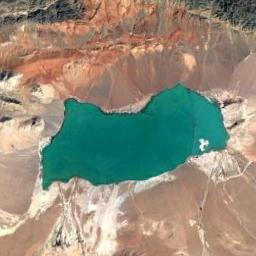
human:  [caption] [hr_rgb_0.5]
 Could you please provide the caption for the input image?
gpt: There are two lakes in the picture .

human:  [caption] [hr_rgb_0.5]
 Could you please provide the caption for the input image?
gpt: The ground is uneven around the lake .

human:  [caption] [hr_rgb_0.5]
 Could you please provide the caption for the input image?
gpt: The lake lies in a wasteland and the water is deep green .

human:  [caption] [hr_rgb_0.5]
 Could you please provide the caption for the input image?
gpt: An irregularly shaped pale blue lake on a tan mountain .

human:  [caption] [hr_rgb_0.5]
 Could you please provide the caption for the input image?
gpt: There are brown bare land around the green lake .